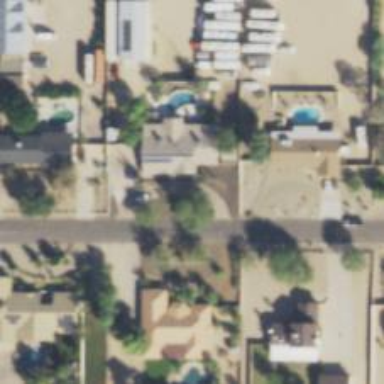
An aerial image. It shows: Driveway.